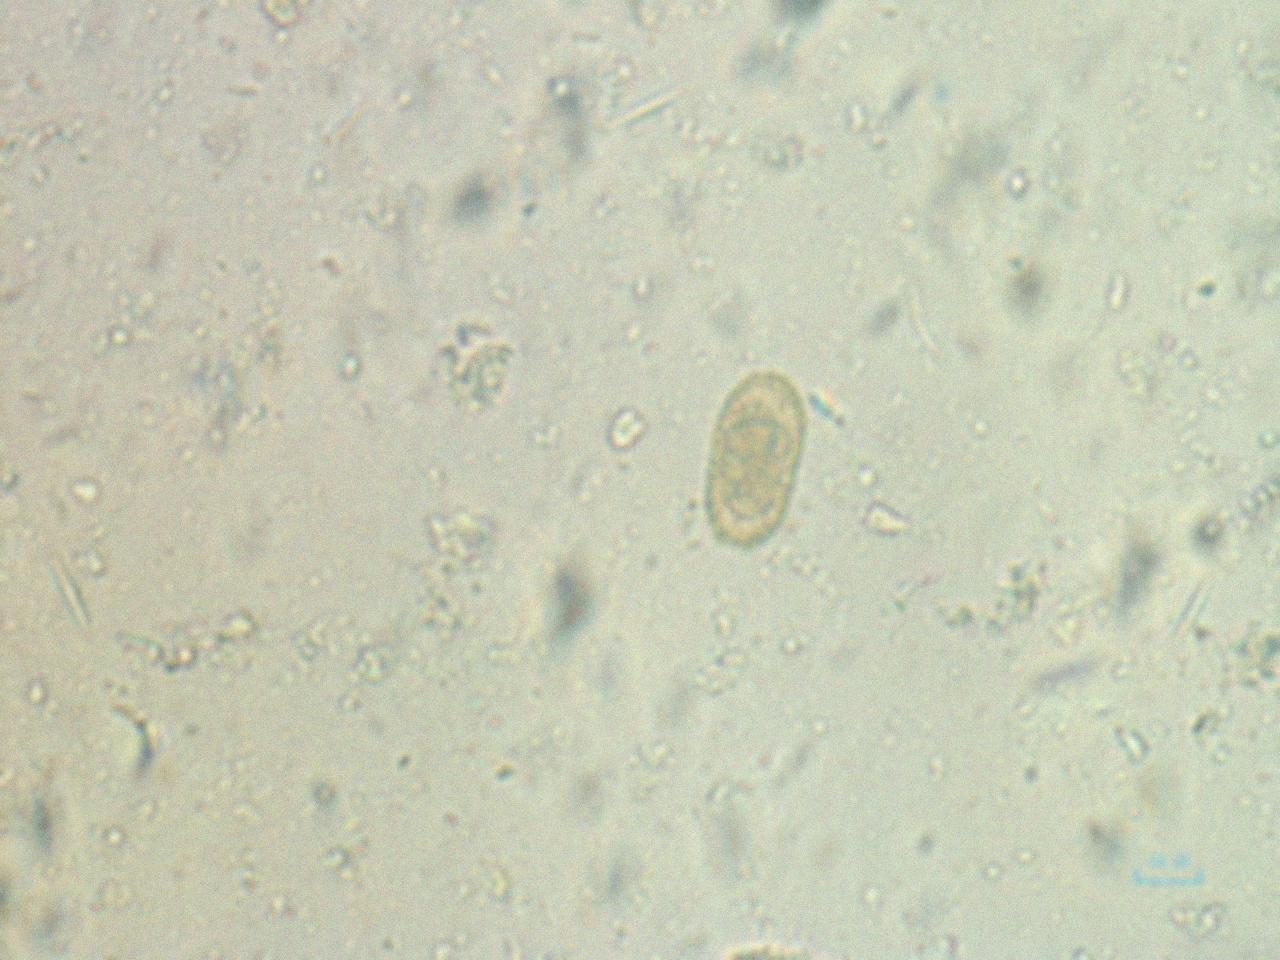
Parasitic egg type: Capillaria philippinensis